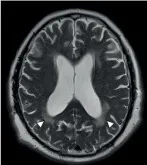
Axial T2-weighted MR images of a patient with NPSLE before the posterior periventricular matter. At the onset of neuropsychological symptoms (white arrowheads), there is a progress of the central lesions.
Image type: radiology (mri)